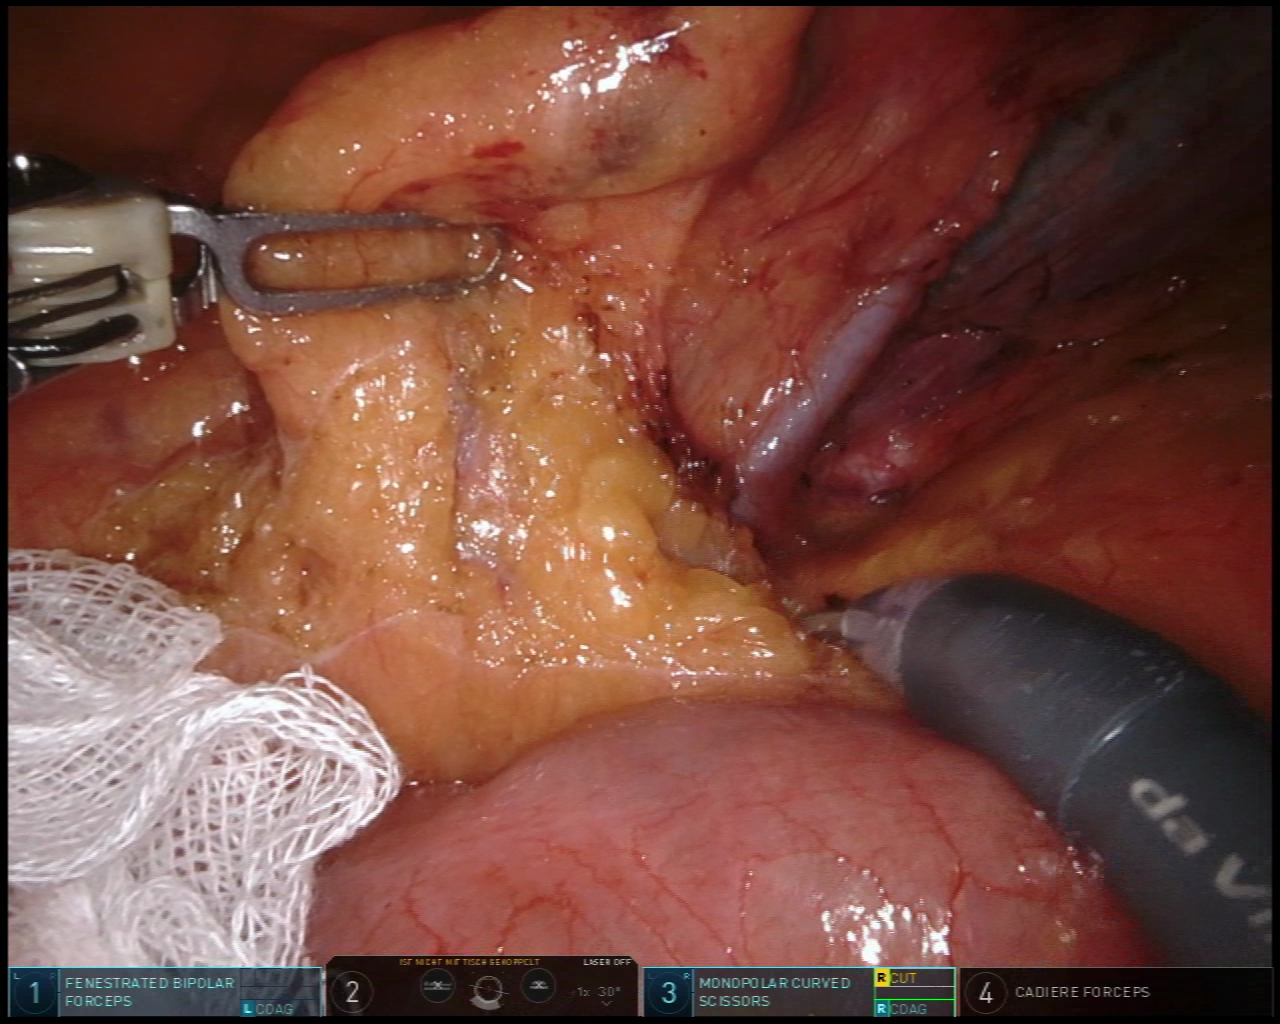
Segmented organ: ureter
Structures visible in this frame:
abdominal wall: no
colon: no
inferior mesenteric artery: no
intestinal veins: yes
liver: no
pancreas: no
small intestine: yes
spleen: no
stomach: no
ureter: yes
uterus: no
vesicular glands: no